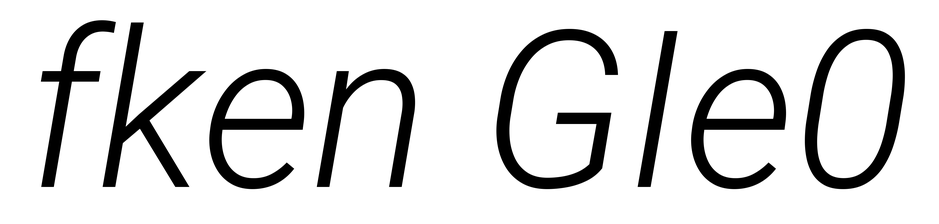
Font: Roboto-Italic_Light_Italic